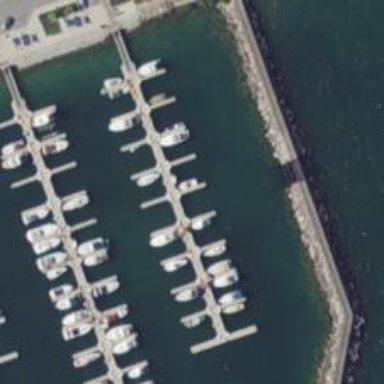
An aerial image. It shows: Man-made pier.